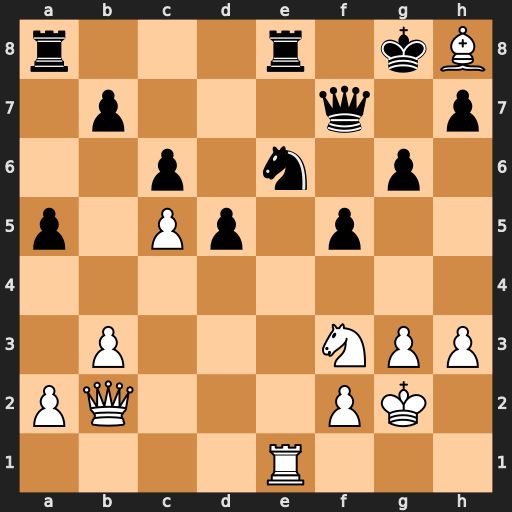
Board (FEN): r3r1kB/1p3q1p/2p1n1p1/p1Pp1p2/8/1P3NPP/PQ3PK1/4R3
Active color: w
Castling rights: -
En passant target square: -
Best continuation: Rxe6 Rxe6 Ng5 Qe7 Nxe6